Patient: sex F, age 69
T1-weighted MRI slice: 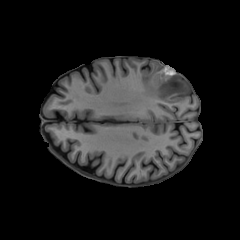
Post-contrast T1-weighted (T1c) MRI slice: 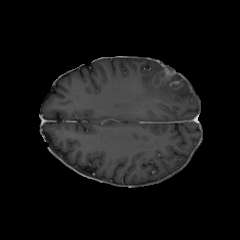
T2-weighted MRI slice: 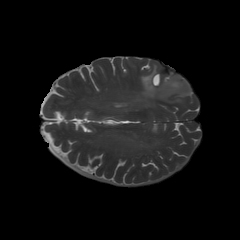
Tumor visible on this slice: yes
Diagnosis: Glioblastoma, IDH-wildtype
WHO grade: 4